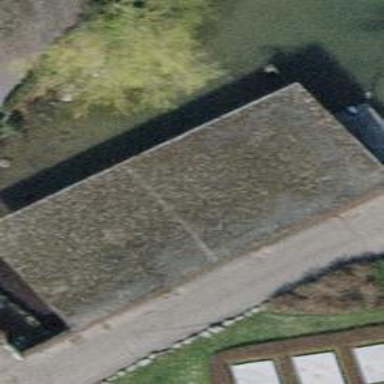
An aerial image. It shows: Group of garages.